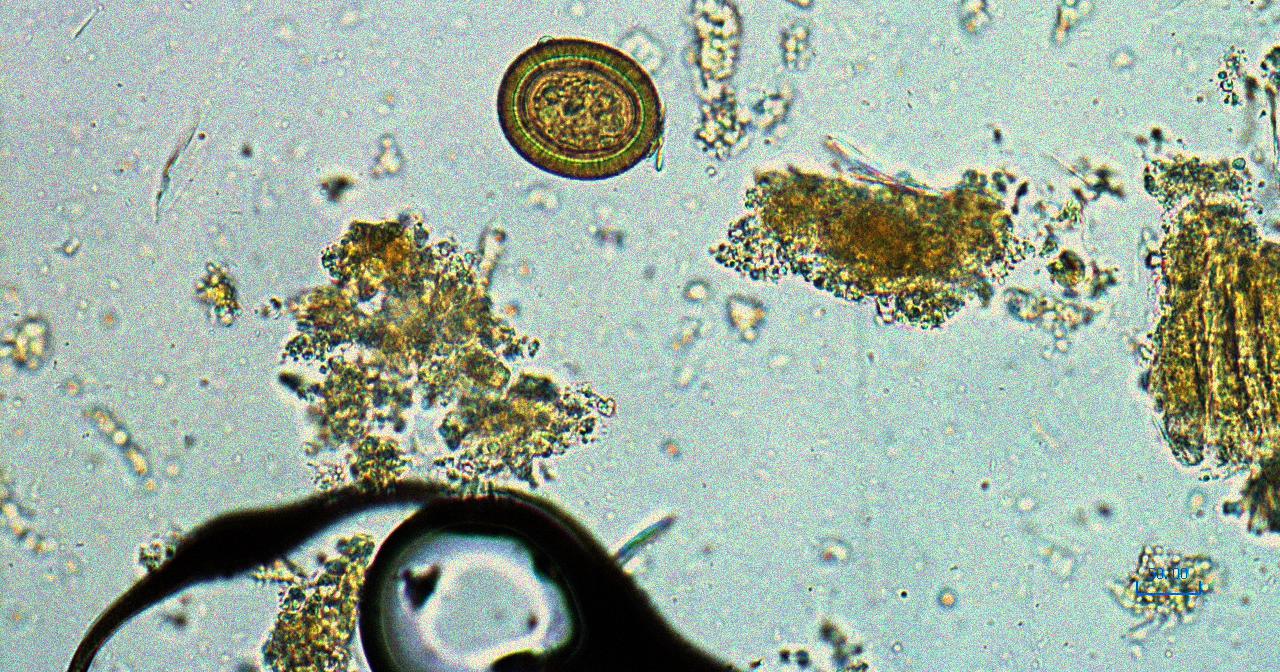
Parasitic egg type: Taenia spp. egg